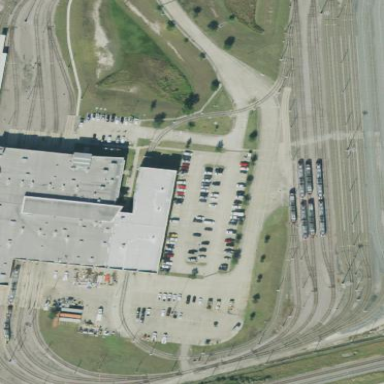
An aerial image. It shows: Light rail service yard with electrified contact lines.